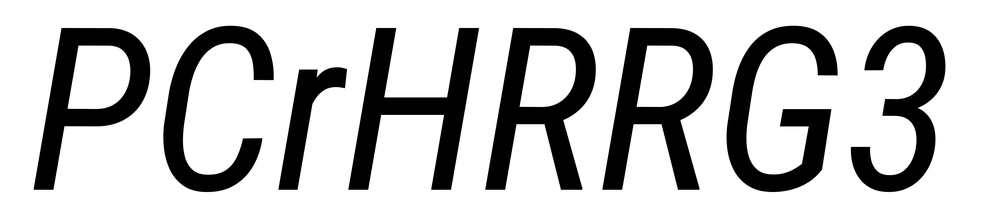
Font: Roboto-Italic_Condensed_Italic